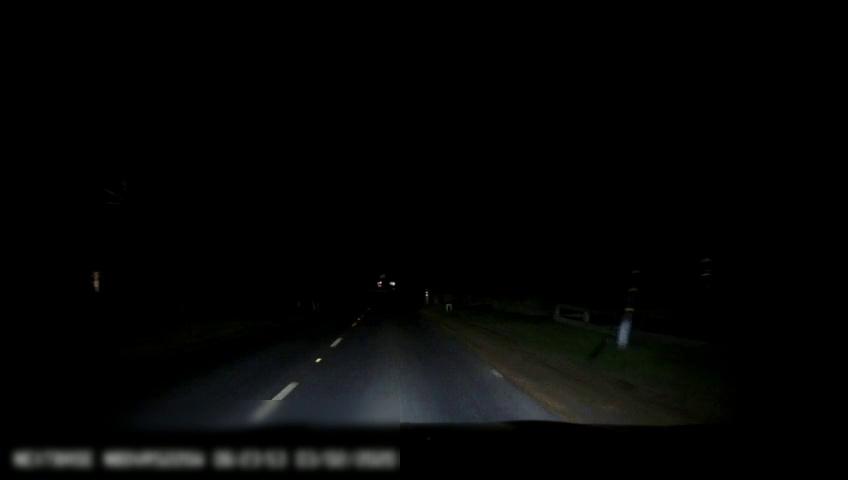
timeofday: Night
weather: Other
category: Drivable Space
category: Lanes | Alternate Lane